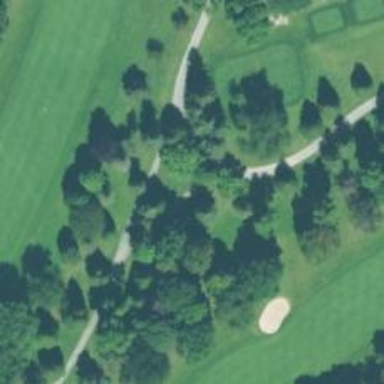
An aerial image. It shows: Service road used as golf cart path.